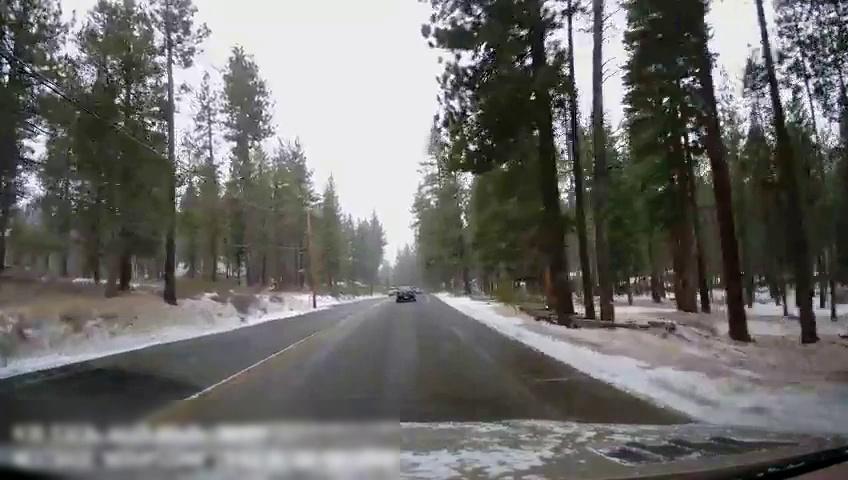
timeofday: Day
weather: Snowy
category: Drivable Space
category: Vehicles | SUV
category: Lanes | Current Lane